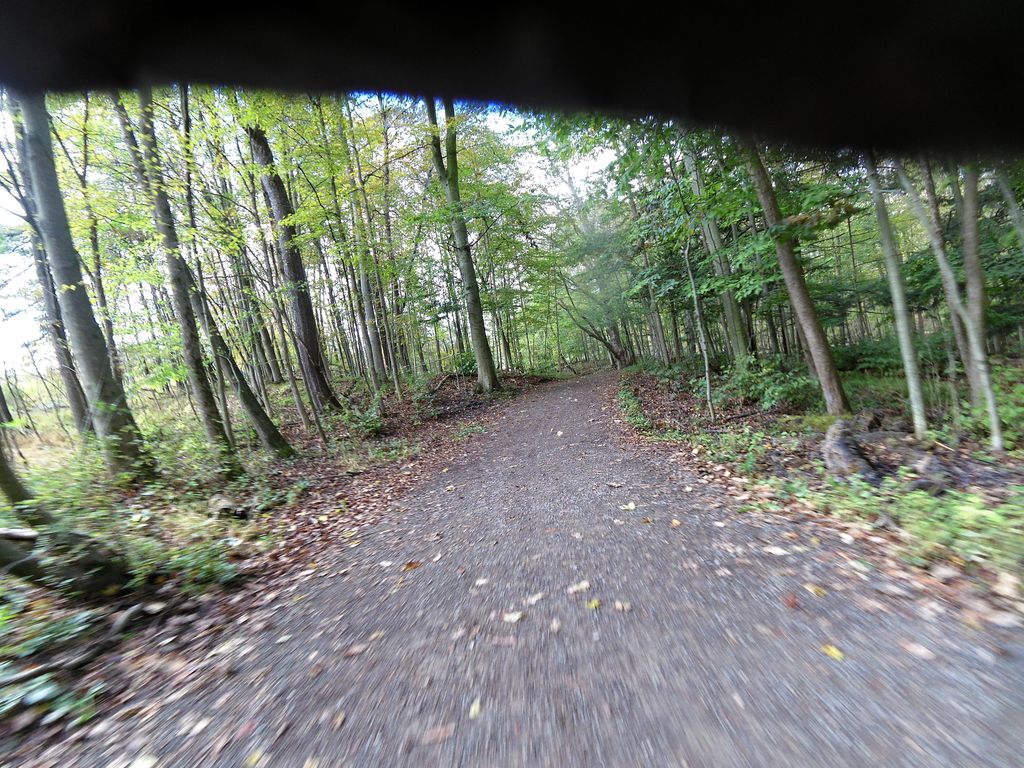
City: hamilton